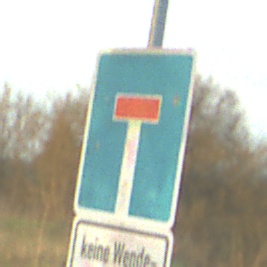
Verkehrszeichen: Sackgasse
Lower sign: HinweisGeaenderteVorfahrtVerkehrsfuehrungVerkehrsregelung3
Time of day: SunriseSunset
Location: Outdoor (Nature)
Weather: PartlyCloudy
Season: NotSpecified
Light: Natural